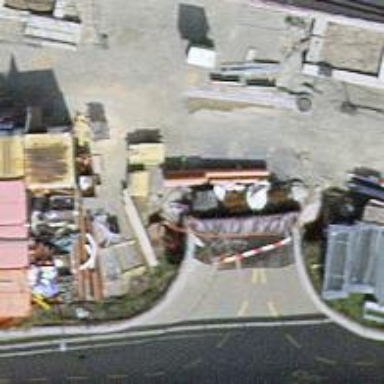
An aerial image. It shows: Retaining wall.